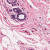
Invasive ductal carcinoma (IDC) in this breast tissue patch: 0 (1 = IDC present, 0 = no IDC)